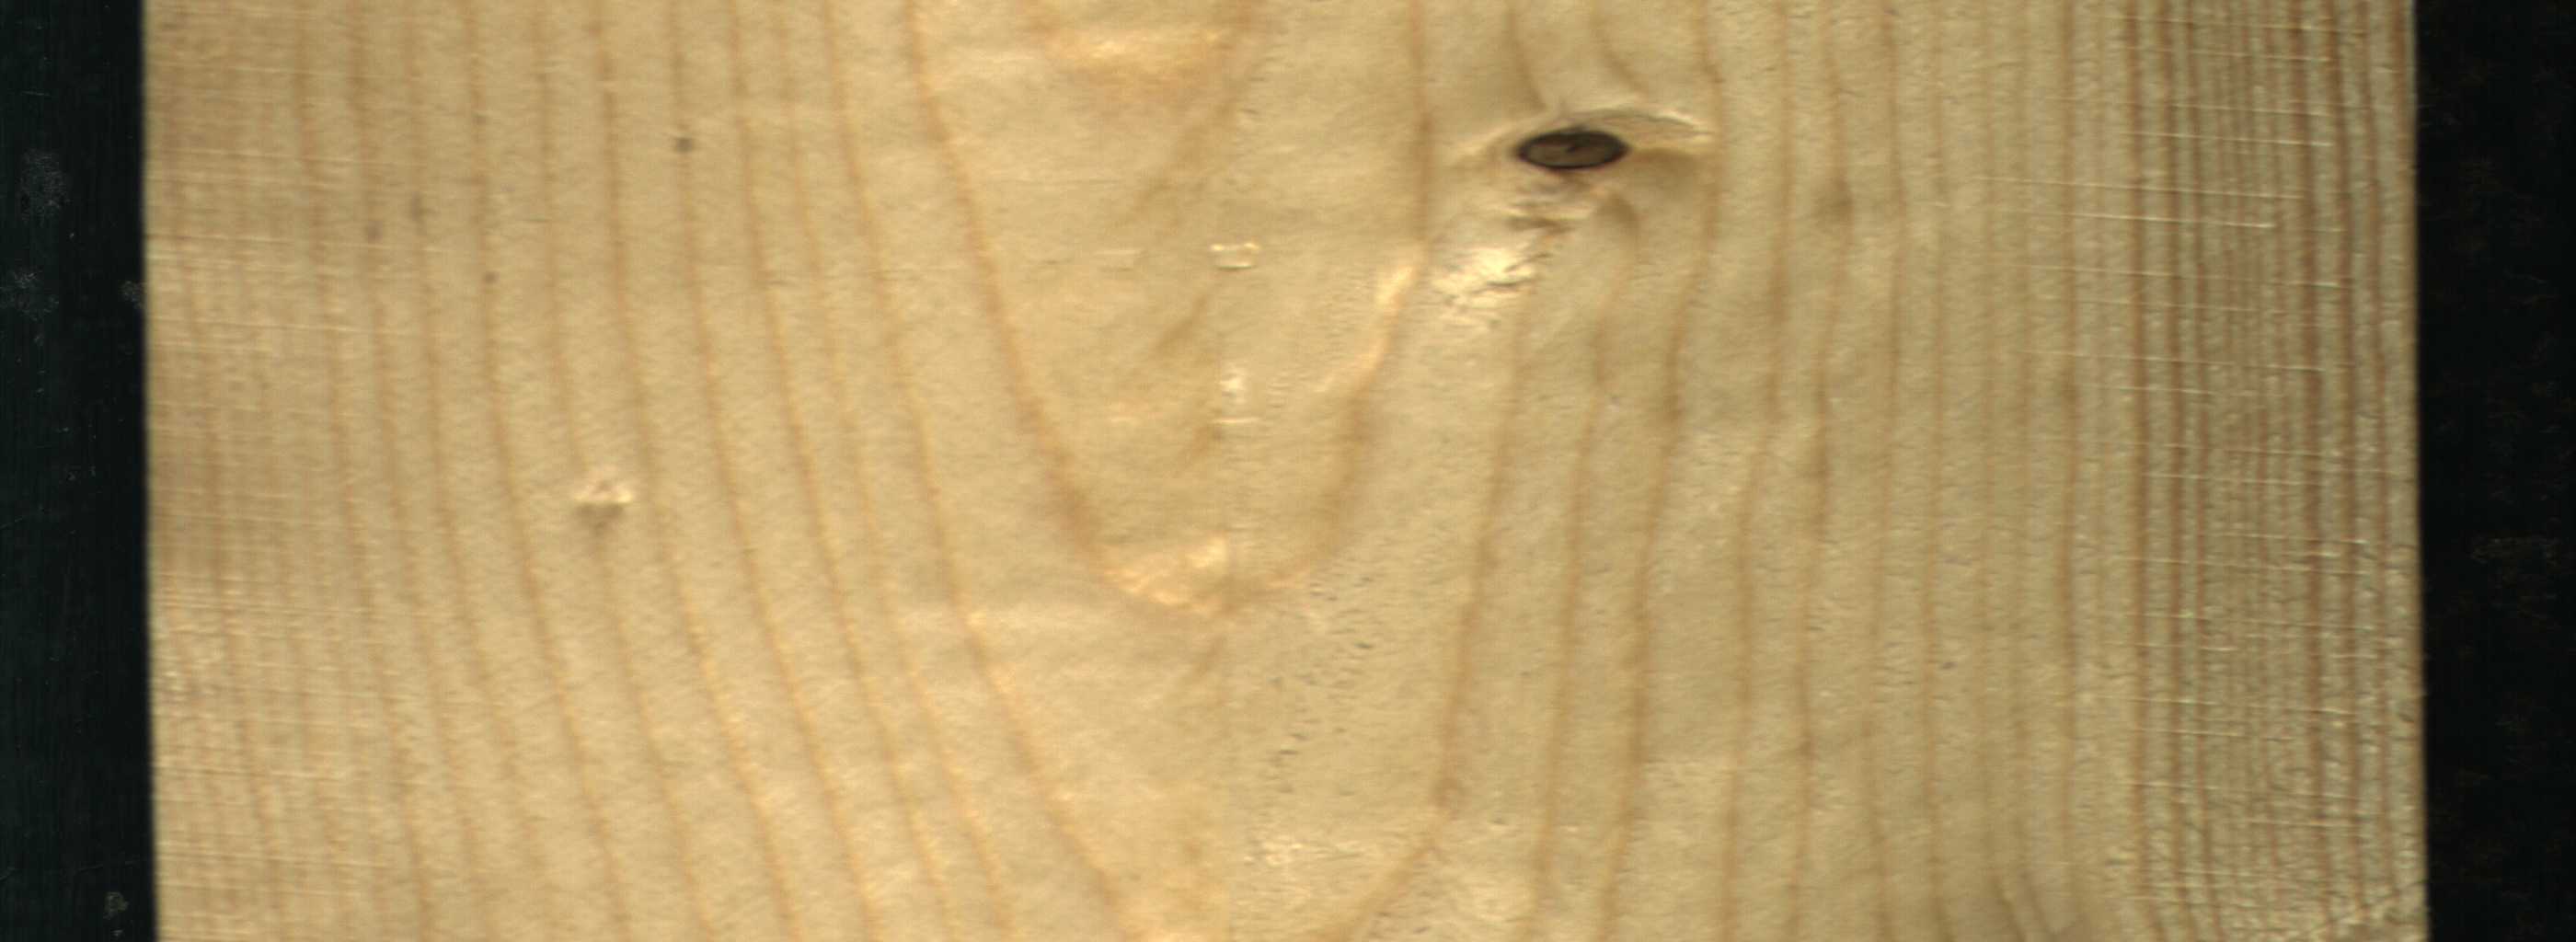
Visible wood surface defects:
Dead_Knot